Question: Something really weird is happening on my website, there is an image that is not displaying!
The problem seems to be file extension. Theoretically, the file extension is (but it seems it is somehow)

and
I really don't want to put on the CSS file!
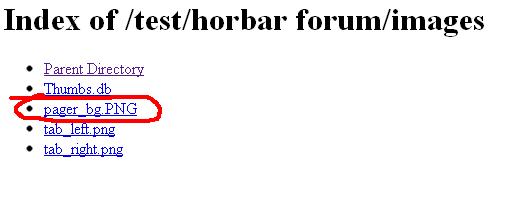
Answer: Step 1:
FTP to server
Step 2:
right click on file and rename to pager_bg.png
Step 3:
refresh browser
Assuming your CSS has the correct value all will work as you expect now.